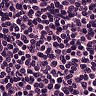
Metastatic tissue present: no